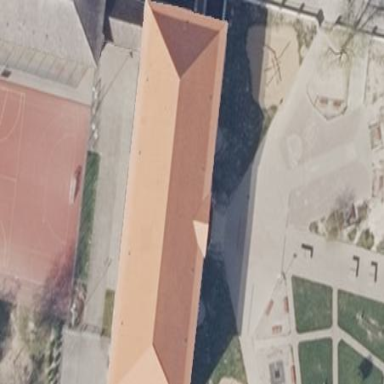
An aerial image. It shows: School building.